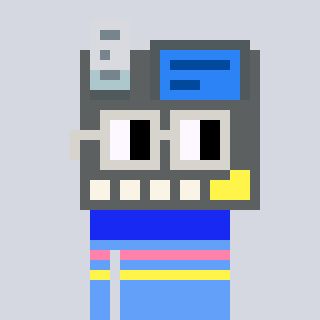
a pixel art character with square light gray glasses, a cash register-shaped head and a blue-colored body on a cool background